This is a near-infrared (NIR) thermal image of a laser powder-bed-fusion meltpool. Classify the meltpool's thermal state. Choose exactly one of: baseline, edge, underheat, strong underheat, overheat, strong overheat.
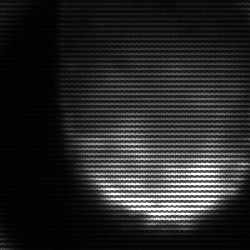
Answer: edge